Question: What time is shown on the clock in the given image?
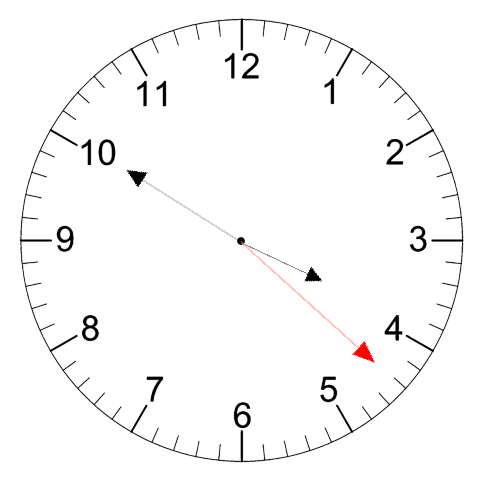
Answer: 03:50:22